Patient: sex M, age 46
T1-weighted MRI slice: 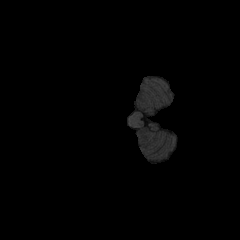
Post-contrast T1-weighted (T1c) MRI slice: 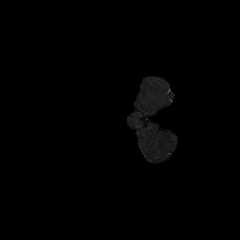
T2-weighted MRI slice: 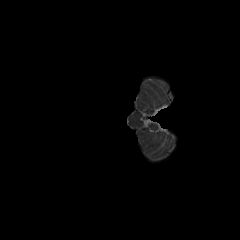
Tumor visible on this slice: no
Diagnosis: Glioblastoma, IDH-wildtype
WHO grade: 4